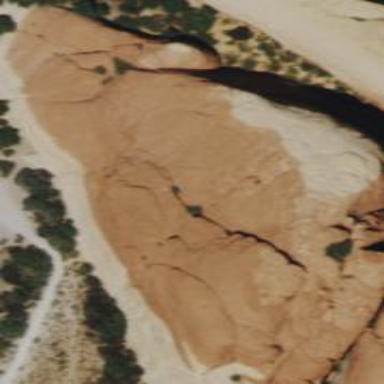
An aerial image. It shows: Red cliff in natural setting.